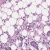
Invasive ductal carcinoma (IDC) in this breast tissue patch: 1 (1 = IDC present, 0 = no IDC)